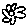
Label: flower